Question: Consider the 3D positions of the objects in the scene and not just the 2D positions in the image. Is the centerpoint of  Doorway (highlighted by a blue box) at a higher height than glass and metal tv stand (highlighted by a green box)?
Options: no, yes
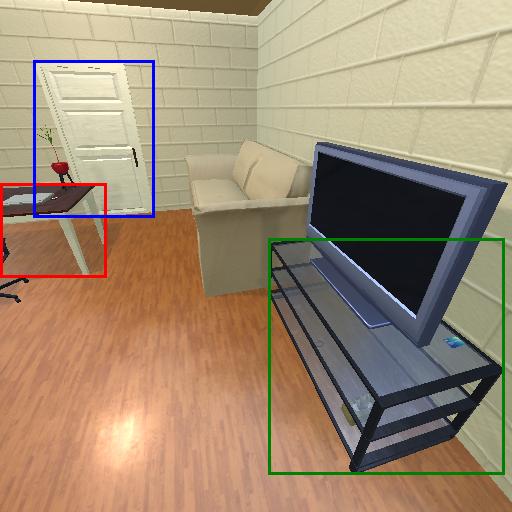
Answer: no